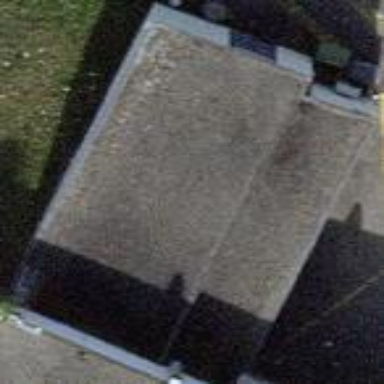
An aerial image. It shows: Flat-roofed university building.